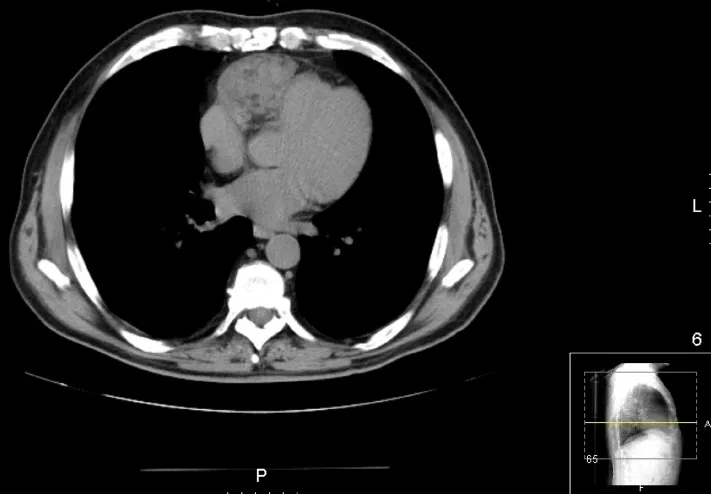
Computed tomography scan of the chest showing the right lateralized mass (asterisk), beginning in the antero-superior pericardium up to the right atrium (white narrow) and right ventricle (dotted arrow).
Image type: radiology (ct)